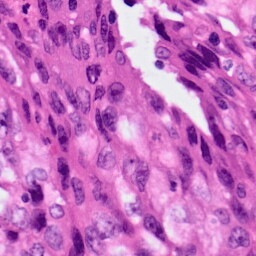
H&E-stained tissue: Lung